Interaction volume radius: 5 \u00c5
Interaction volume height: 10 \u00c5
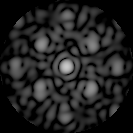
Disorder parameter: 0.4914